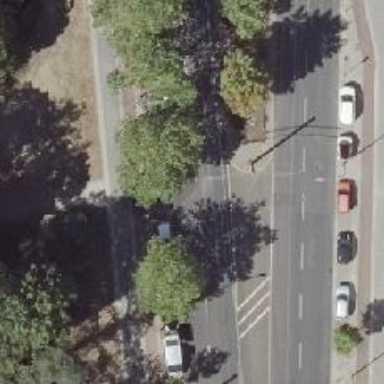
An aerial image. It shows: Footway along the road.